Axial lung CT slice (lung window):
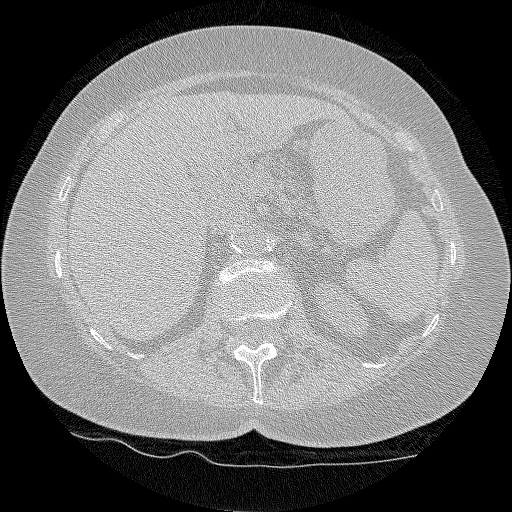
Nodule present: no